Interaction volume radius: 5 \u00c5
Interaction volume height: 15 \u00c5
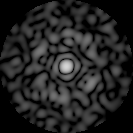
Disorder parameter: 0.7741